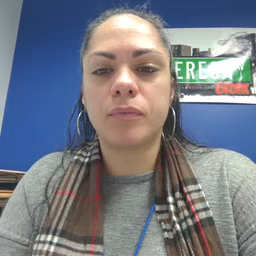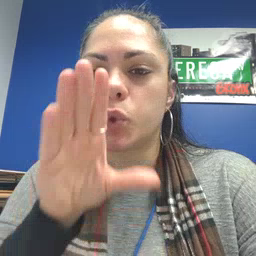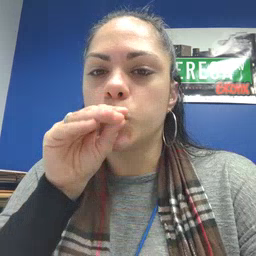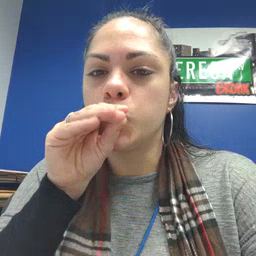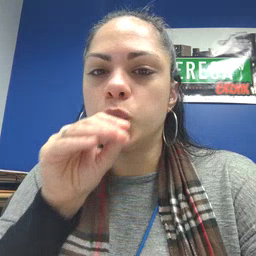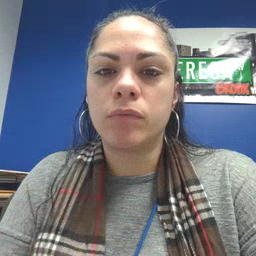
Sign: goose